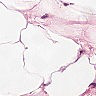
Metastatic tissue present: no